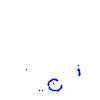
Particle: proton